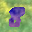
Label: 8